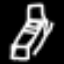
Label: bed